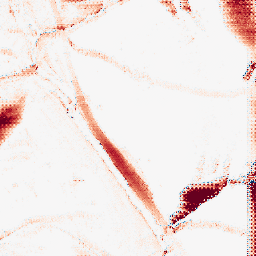
Category: morphological
Decomposition family: morphological_rect
Decomposition parameters: operation: opening
width: 50
height: 10
Upsampling method: regularized
Upsampling parameters: scale: 2
lambda_reg: 0.1
Upsampling scale: 2